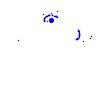
Particle: electron